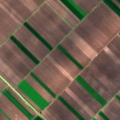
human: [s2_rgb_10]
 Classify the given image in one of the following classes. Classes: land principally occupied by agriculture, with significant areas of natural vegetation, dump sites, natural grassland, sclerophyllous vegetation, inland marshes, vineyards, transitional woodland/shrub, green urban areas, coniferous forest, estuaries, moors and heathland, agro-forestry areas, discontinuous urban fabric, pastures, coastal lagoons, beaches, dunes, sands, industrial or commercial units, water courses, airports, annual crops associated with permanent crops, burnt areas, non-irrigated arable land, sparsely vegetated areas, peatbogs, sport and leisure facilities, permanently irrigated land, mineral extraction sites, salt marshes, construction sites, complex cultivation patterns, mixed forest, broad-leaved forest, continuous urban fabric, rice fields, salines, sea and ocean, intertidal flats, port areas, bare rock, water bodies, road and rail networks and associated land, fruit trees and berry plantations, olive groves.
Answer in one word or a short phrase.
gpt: non-irrigated arable land